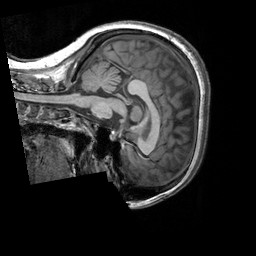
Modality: T1w
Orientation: sagittal
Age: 22
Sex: female
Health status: healthy
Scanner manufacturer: siemens
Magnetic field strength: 3 T
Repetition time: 2.3 s
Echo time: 0.00303 s